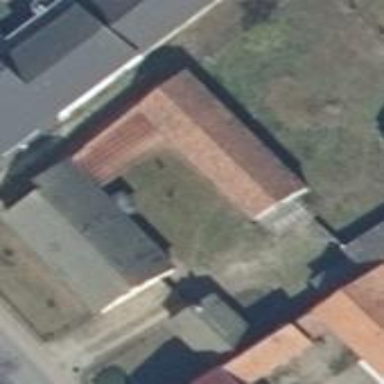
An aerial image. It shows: Gabled roof house.